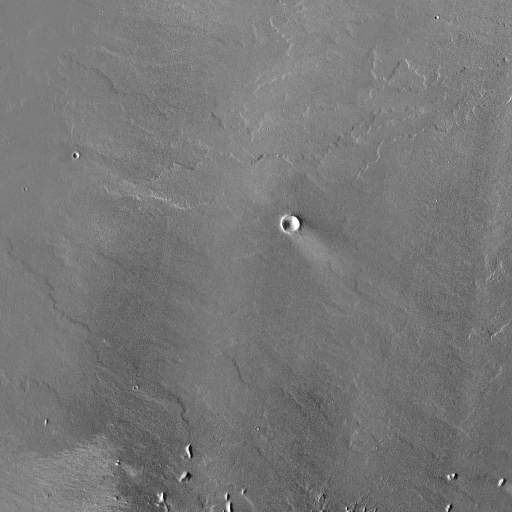
Crater classes present: Background, Other